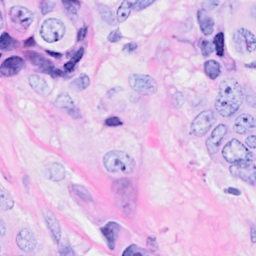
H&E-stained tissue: Breast